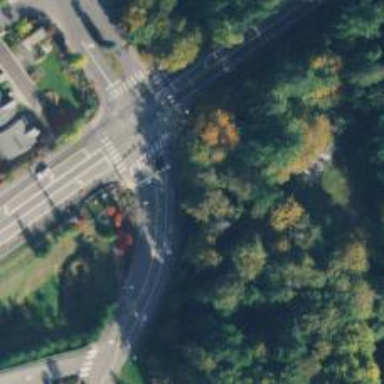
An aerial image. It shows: Traffic island located on footway.